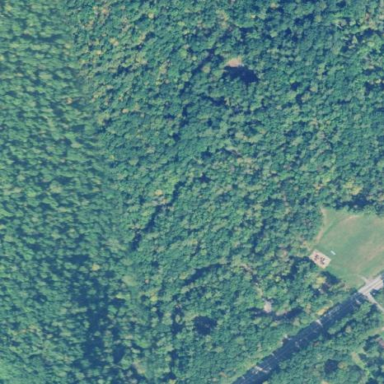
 which is well-protected and kept under the title of ""State Park""."